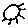
Label: sun